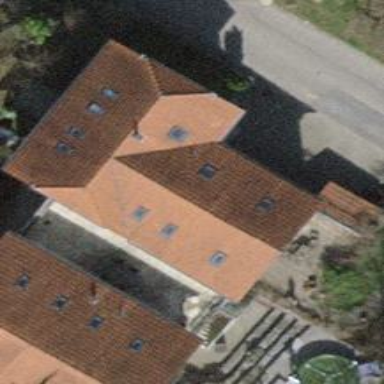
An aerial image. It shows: Detached building with half-hipped roof shape.